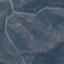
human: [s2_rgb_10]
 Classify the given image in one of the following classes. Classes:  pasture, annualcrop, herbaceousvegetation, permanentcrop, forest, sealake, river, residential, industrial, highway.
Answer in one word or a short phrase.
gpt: HerbaceousVegetation